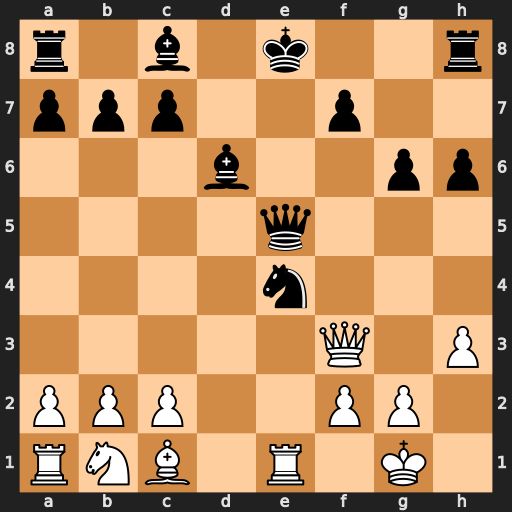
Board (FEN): r1b1k2r/ppp2p2/3b2pp/4q3/4n3/5Q1P/PPP2PP1/RNB1R1K1
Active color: w
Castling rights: kq
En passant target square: -
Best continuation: Rxe4 Be6 Rxe5